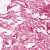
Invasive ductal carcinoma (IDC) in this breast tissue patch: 0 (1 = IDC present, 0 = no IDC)